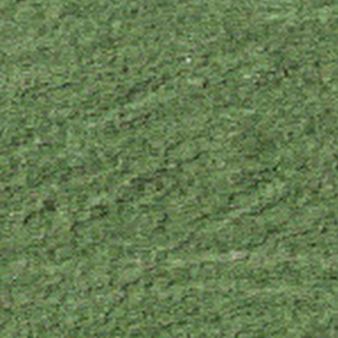
Label: other